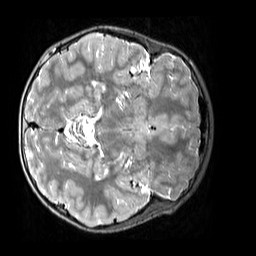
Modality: T2w
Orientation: axial
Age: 9
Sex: male
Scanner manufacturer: siemens
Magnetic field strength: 3 T
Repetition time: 3.2 s
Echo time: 0.408 s